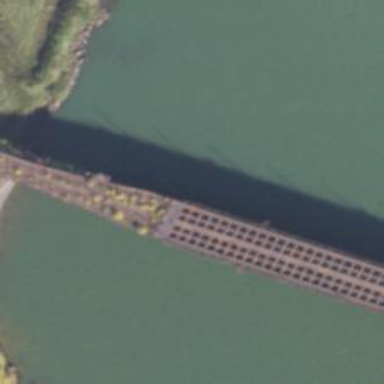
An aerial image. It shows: Abandoned railway viaduct.